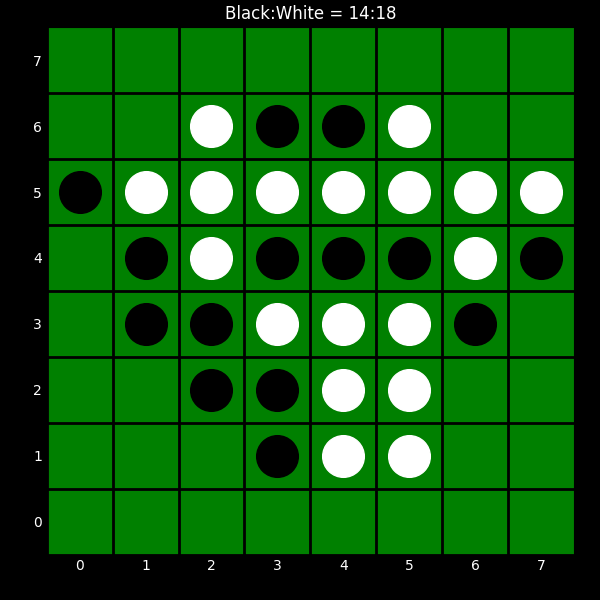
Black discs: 14
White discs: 18